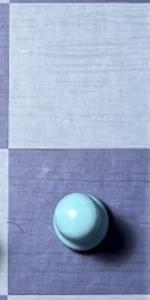
Label: Pawn_White